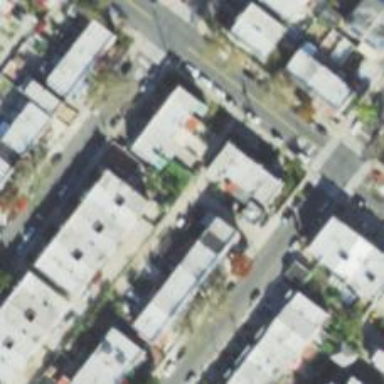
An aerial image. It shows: Alleyway designated as service road.